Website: bh-photo
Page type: account-selection
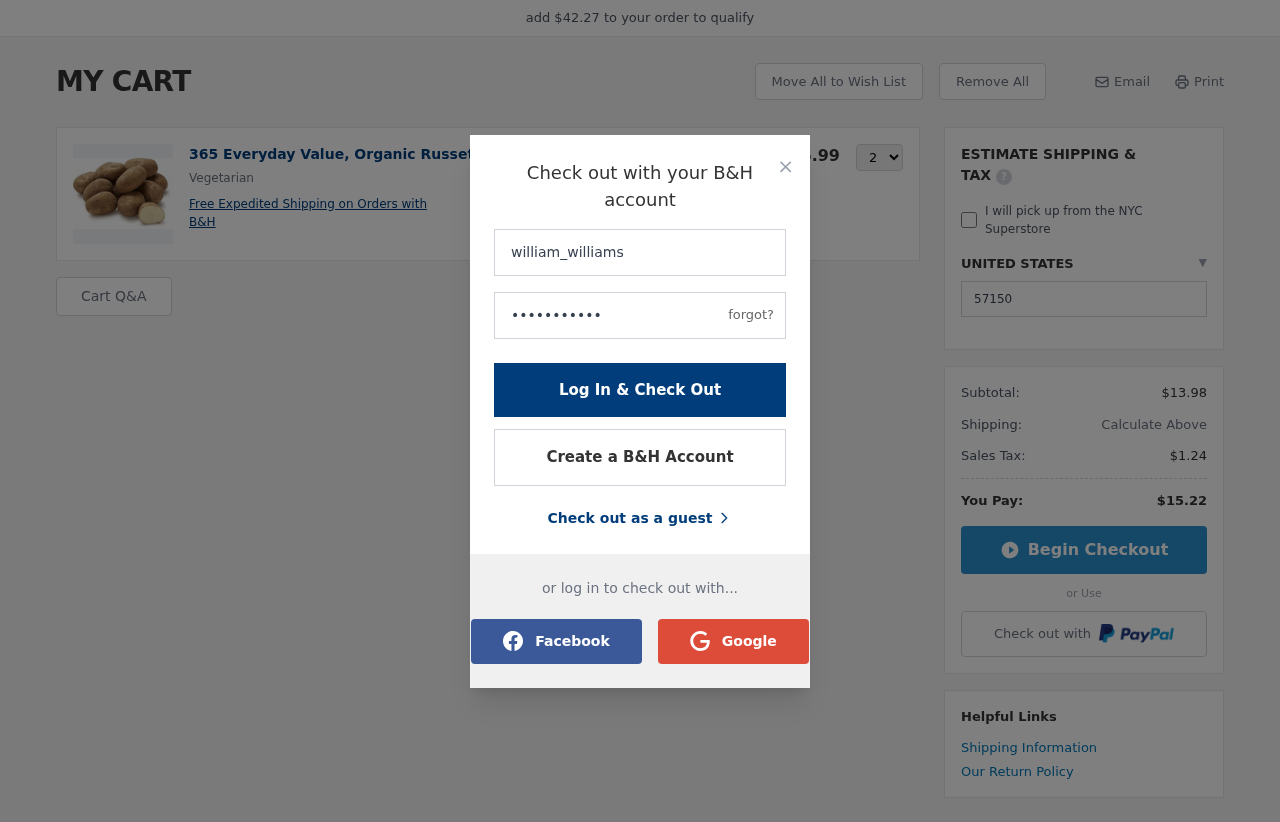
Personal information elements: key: PII_COUNTRY
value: UNITED STATES
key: PII_LOGIN_USERNAME
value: william_williams
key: PII_POSTCODE
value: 57150
Product elements: key: PRODUCT1_DESC
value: Vegetarian
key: PRODUCT1_NAME
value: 365 Everyday Value, Organic Russet Potatoes, 5 lb Bag
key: PRODUCT1_PRICE
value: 6.99
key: PRODUCT1_QUANTITY
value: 2
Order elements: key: ORDER_SUBTOTAL
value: $13.98
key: ORDER_TAX
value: $1.24
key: ORDER_TOTAL
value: $15.22
Other elements: key: AMOUNT_TO_QUALIFY
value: $42.27